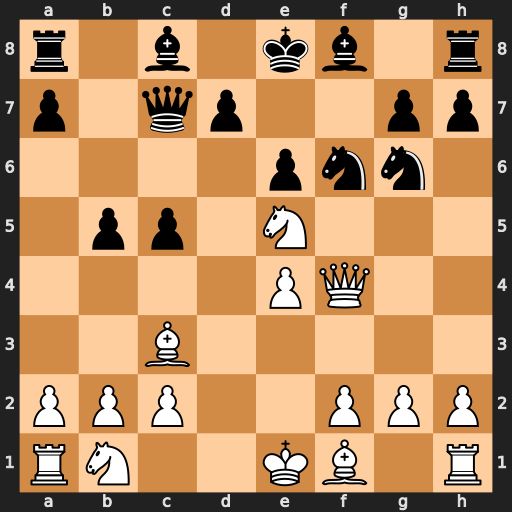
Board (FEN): r1b1kb1r/p1qp2pp/4pnn1/1pp1N3/4PQ2/2B5/PPP2PPP/RN2KB1R
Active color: w
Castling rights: KQkq
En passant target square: -
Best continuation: Nxg6 Qxf4 Nxf4